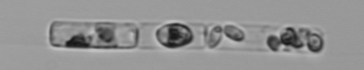
Label: Guinardia_delicatula_TAG_internal_parasite